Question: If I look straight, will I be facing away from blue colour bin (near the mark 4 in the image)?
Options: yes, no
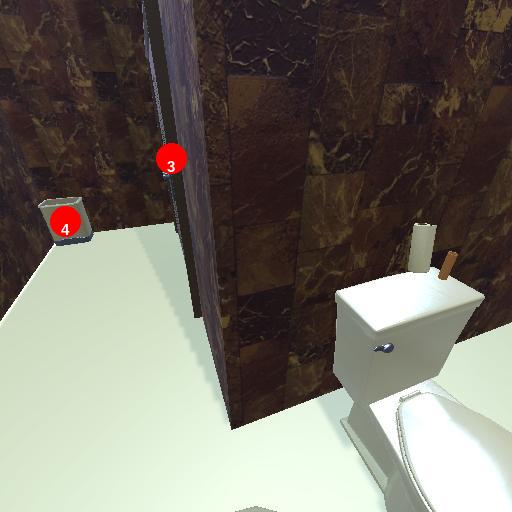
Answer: yes